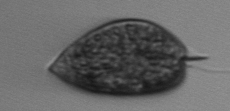
Label: Prorocentrum_micans